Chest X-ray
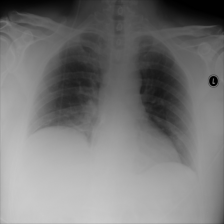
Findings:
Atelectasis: negative
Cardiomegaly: negative
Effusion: negative
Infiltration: negative
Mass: negative
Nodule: negative
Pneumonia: negative
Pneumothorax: negative
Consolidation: negative
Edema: negative
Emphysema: negative
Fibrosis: negative
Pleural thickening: negative
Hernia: negative